Question: I have Qt 5.2.1 widgets-based project. I want to show cool tooltip with arrow while user hovers some labels (or any other widgets that can show image), like this:

But i found no examples for this. So am i able to do this with 'QToolTip'? Or should i use another widgets to reach same look instead?
It is no matter what classes and styles i have to use, i need to reach similar effect any way.
I've tried to customize 'QToolTip' with basic CSS but had failed.
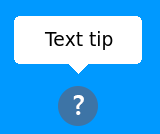
Answer: You can use 'QBalloonTip' which is an internal class defined in
'''
QtDir/5.2.1/Src/qtbase/src/widgets/util/qsystemtrayicon_p.h
'''
'QBalloonTip' inherits 'QWidget' and it is implemented in 'qsystemtrayicon.cpp' at the same directory. It has the following method to show a balloon tip:
'''
void QBalloonTip::balloon(const QPoint& pos, int msecs, bool showArrow)
'''
You can modify the source code of this class to have your desired balloon tip.